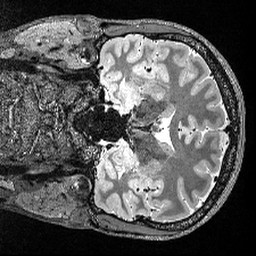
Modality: T2w
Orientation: coronal
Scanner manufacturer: siemens
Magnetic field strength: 3 T
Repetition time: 3.2 s
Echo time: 0.566 s